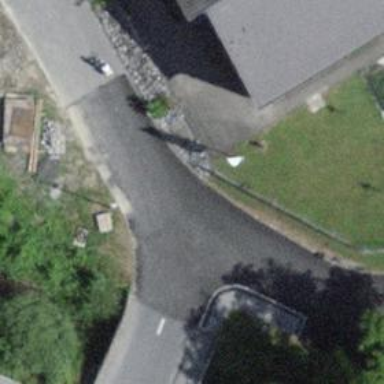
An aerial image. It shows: Unclassified road with asphalt surface.